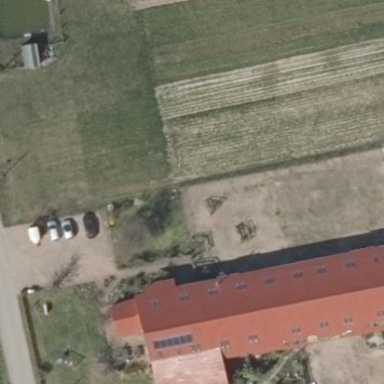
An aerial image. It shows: Guest house building.